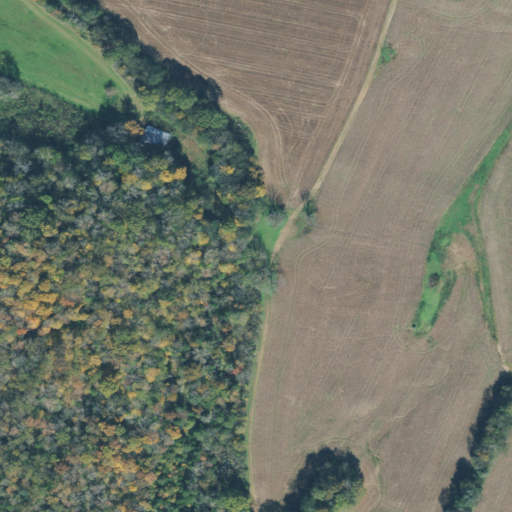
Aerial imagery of valley in Tennessee named Kelley Cove containing cultivated crops, deciduous forest, pasture, mixed forest, and low intensity development